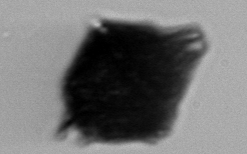
Label: Gonyaulax